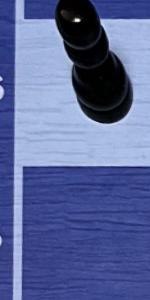
Label: Empty